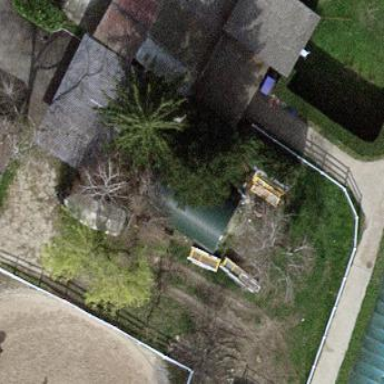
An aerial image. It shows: Shed.